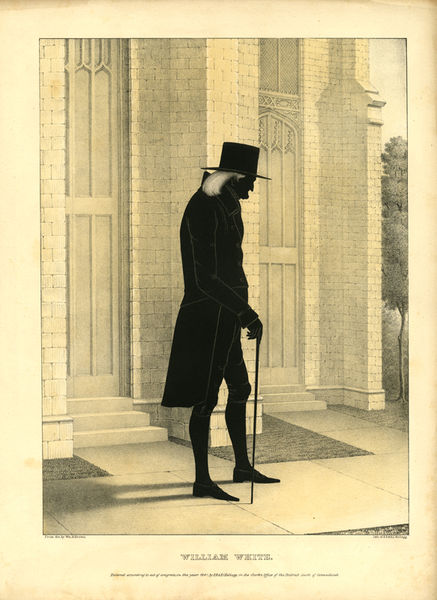
Titel: William White (from Folio of Silhouettes of Famous Men)
Künstler: Edmund Burke Kellogg
Standort: Amherst (Massachusetts, USA)
Institution: Mead Art Museum, Amherst College
Schlagwörter: church, hat, stairs, steps, white, black, hair, nose, old, windows, profile, man, stone, tree, building, trees, stand, path, porch, black and white, shadow, walking, door, doors, brick, walk, shoes, cane, sidewalk, doorway, standing, tile, william, shite, white hair, bill, hook, brim, sillouette, had, trunck, william write, william white, hook nose